Question: I have a interesting problem with position: fixed in Opera Mobile 11:
Test page: <URL>
The red '<div>' should stay fixed on top. If I scroll page down, element moves a bit from top edge of viewport (exactly 93px in device pixels); but if I scroll up, element returns to correct position.
(Screenshot on HTC Desire):

My findings:
- - - - - 'window.scrollTo(x, y)'- - -
Thanks
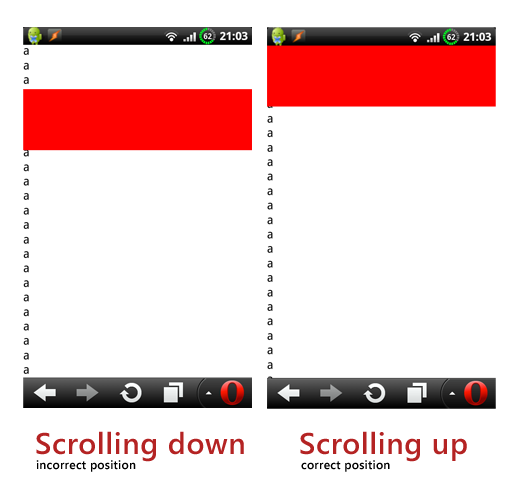
Answer: This issue has been fixed internally, and the Opera Mobile 11.5 version should roll out with this working correctly.